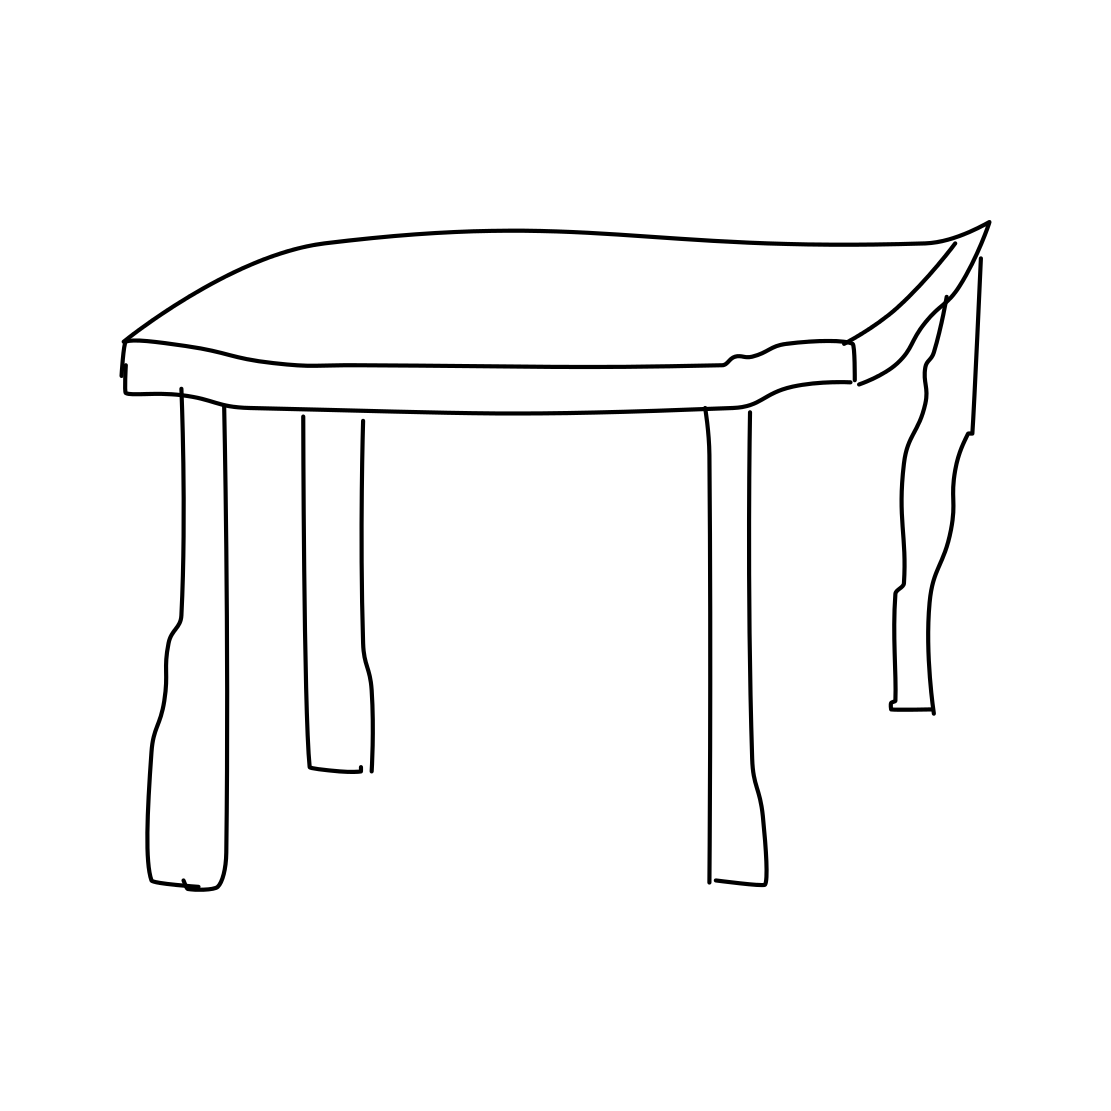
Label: table